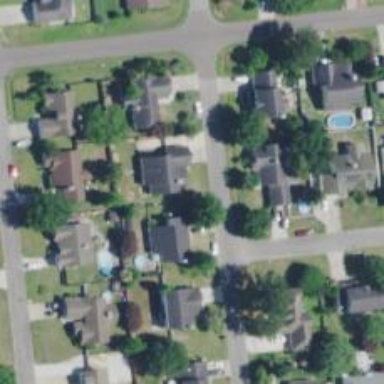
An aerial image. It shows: Residential road.